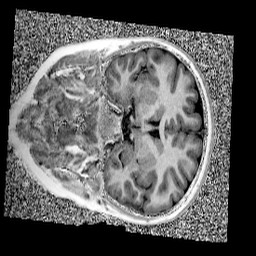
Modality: UNIT1
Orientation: coronal
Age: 11
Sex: female
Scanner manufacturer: siemens
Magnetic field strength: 3 T
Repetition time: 4 s
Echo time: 0.00299 s